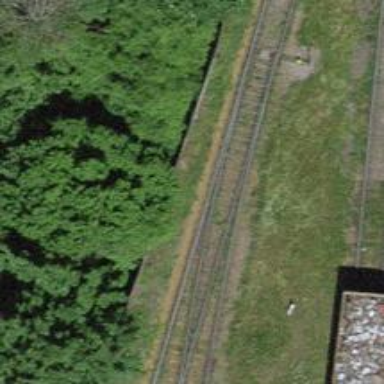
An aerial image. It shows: Railway switch.